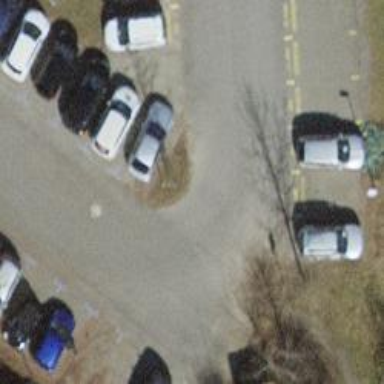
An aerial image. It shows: Road serving as parking aisle.